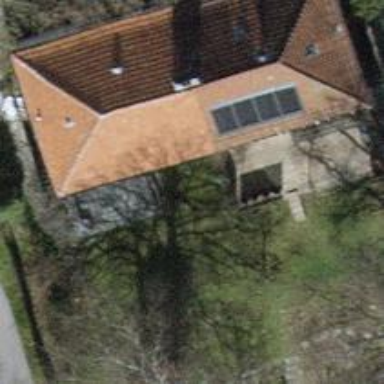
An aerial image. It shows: Building with tiled roof.